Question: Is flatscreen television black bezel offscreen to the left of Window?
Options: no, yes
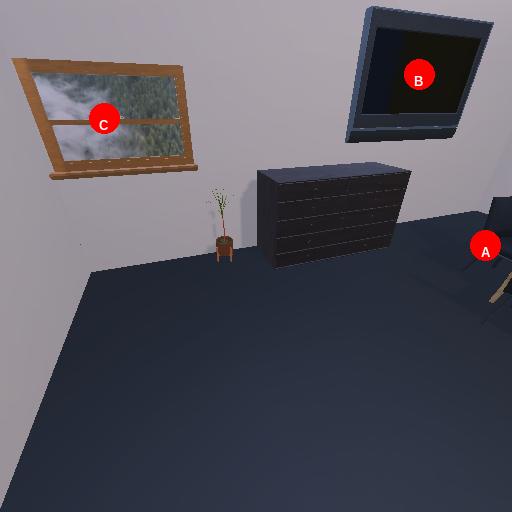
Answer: no